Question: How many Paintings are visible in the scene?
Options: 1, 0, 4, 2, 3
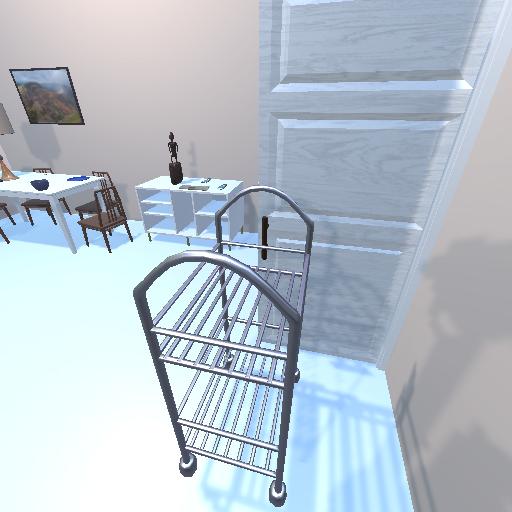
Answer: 1